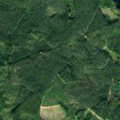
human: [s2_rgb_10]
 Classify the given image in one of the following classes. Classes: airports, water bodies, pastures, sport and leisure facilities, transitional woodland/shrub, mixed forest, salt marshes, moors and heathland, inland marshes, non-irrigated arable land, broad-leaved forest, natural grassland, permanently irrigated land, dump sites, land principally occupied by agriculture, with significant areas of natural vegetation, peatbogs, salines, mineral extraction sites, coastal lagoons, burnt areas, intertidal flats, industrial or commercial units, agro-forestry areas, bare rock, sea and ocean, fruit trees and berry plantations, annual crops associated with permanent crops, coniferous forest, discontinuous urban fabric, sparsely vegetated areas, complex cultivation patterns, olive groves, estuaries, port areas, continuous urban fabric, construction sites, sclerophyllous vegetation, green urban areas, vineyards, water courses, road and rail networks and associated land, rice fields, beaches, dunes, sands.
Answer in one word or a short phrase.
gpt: coniferous forest, water bodies